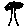
Label: tree